Platform: macOS
Application: Chrome
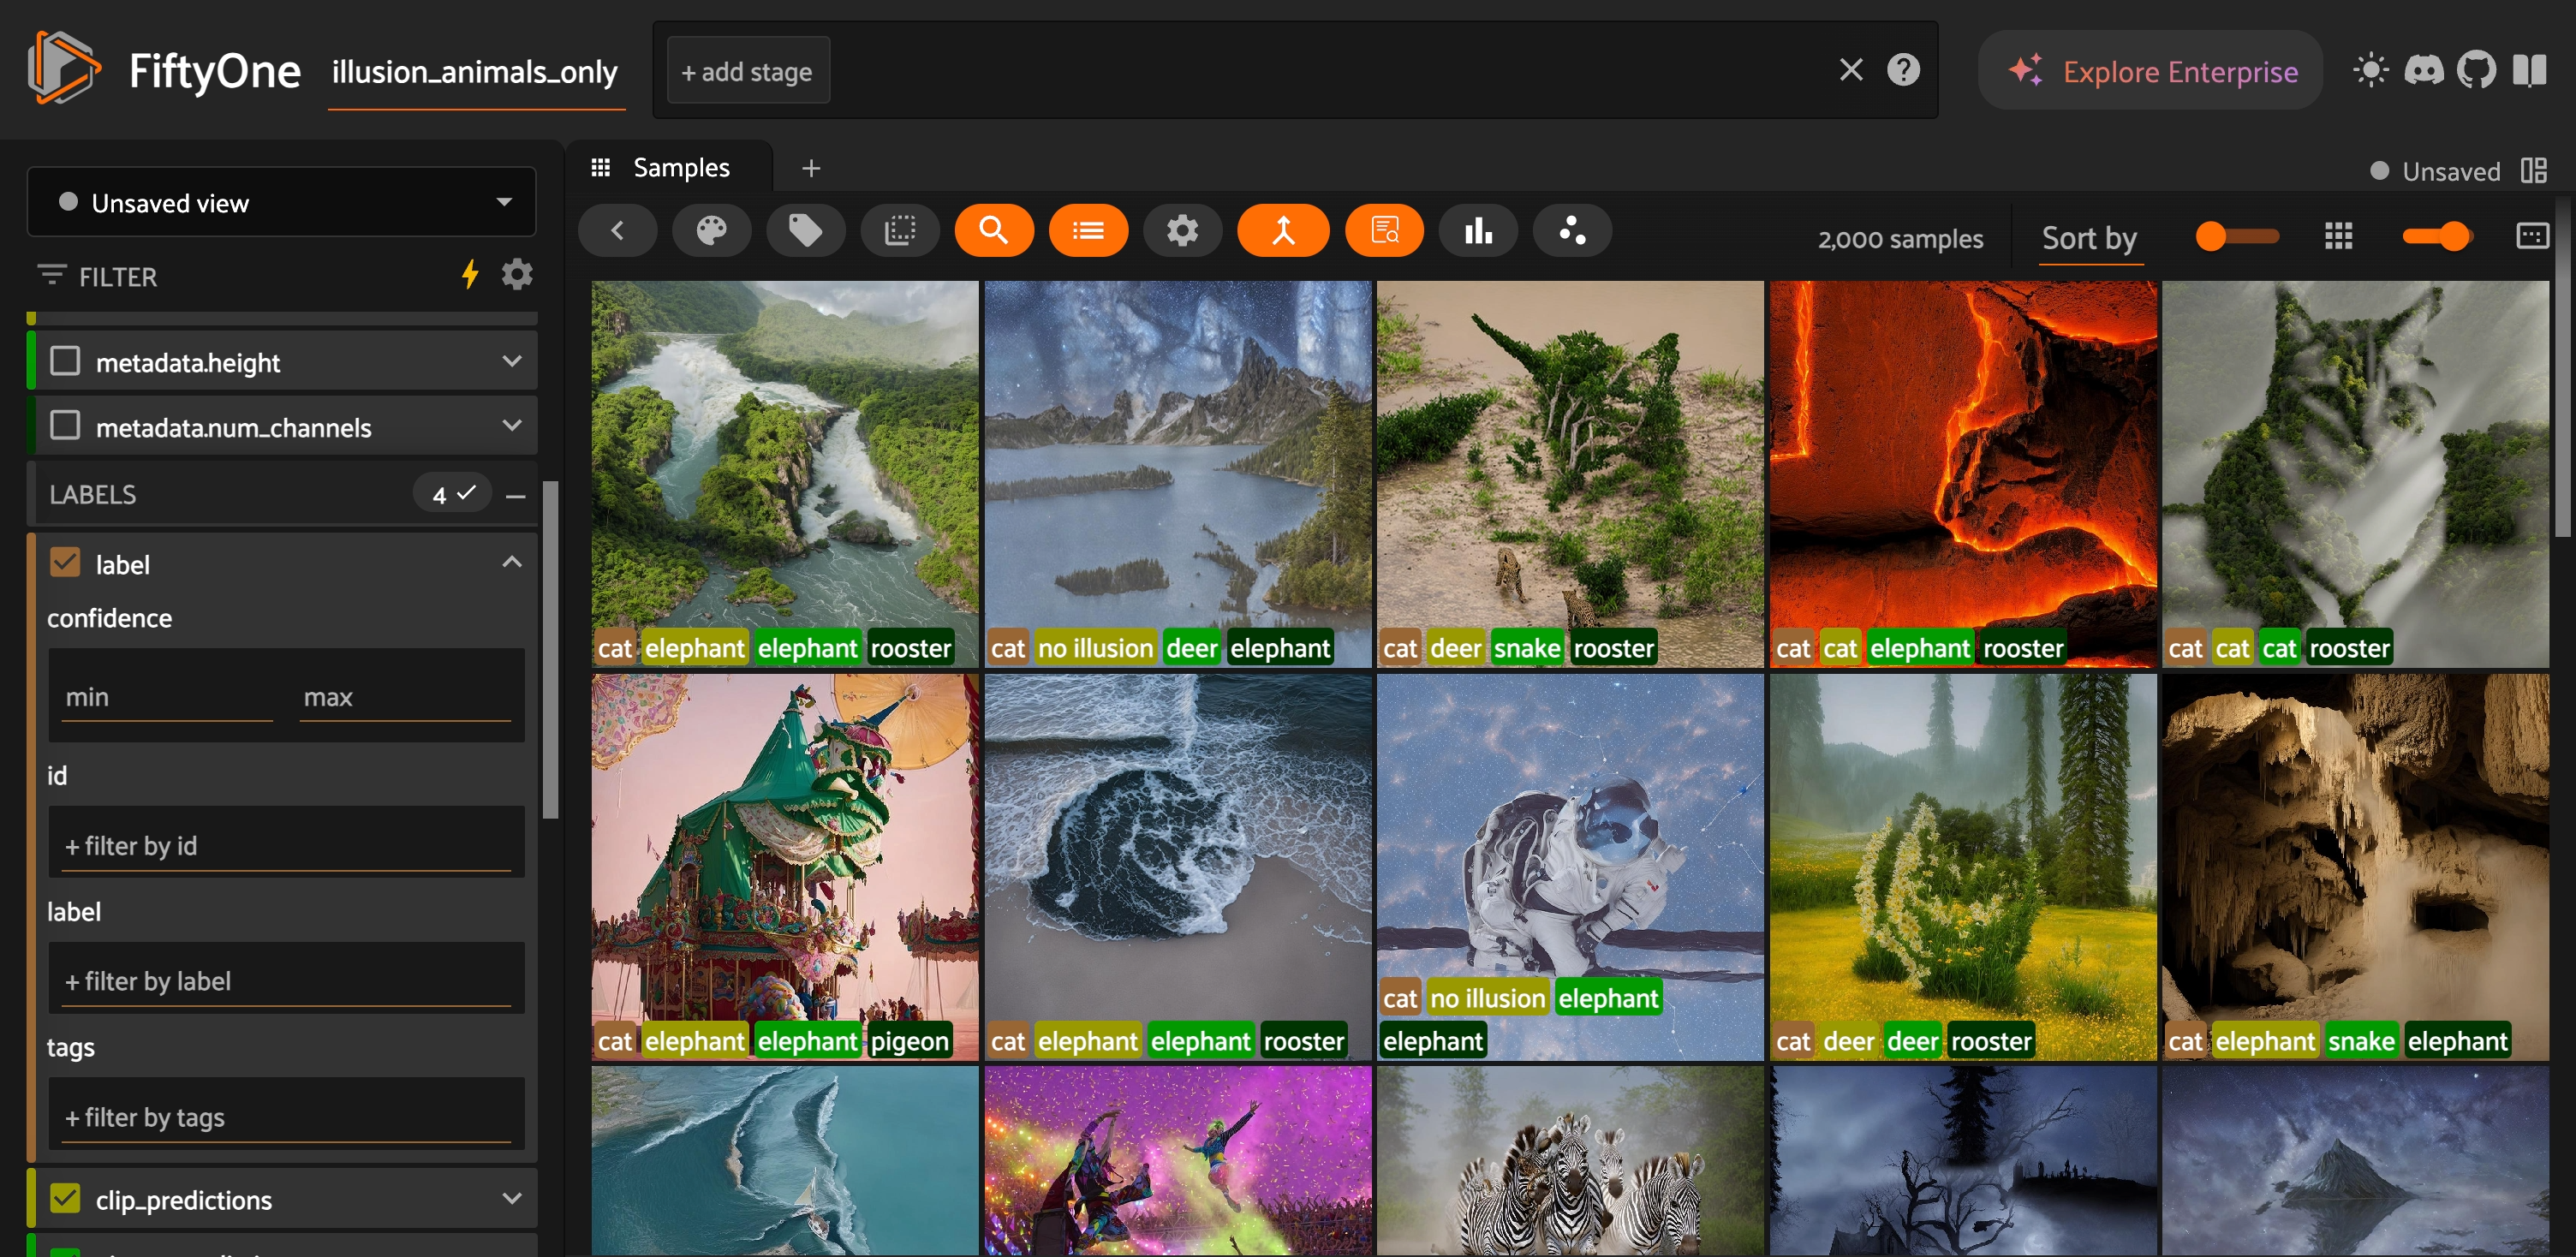
task_description: Hide filter options for the label field
action_type: click
element_info: Icon
steps_since_start: 1